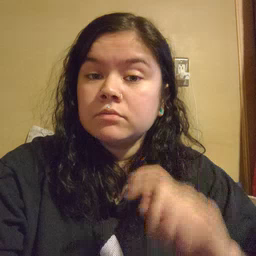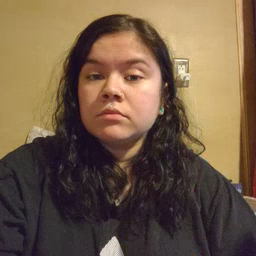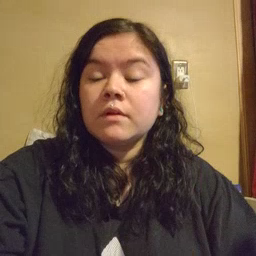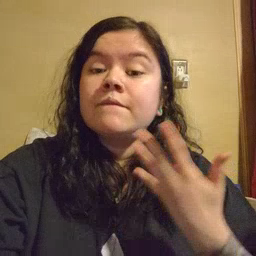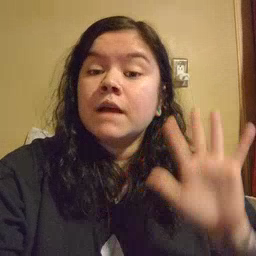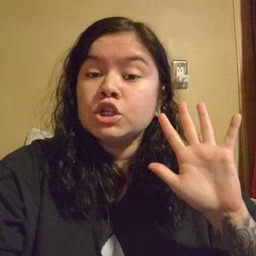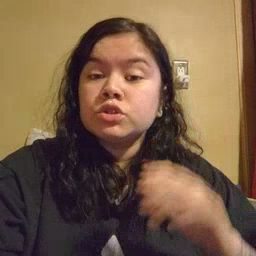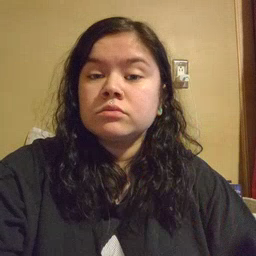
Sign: finish